Question: Suppose I have the following setting on a Google Sheet:

Column A containing a list of different items (Apple/Melon/Grapes), column B containing Data Validation drop-down menus with either option 1 or 2.
What I want is that if I select option 1 for any of the items, the value of the corresponding cell in column A is going to pasted in D2. If I select option 1 for another item, the value will be pasted in D3, and so forth, thus building a secondary list without leaving any blank cells in between. If I select option 2, the item should be ignored.
Ideally, the order of the items in column D would follow my actions chronologically, i.e. if the item in A3 is the first item I select option 1 for, then it shall be on the top of the column D list at all times, even if later on I select option 1 for A1 as well (which shall then sit on the second position of the D list).
Is it possible to be achieved?
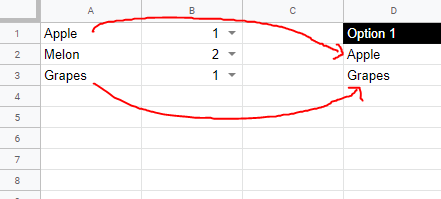
Answer: You can do this via Apps Script with a simple <URL>.
- -
'''
function onEdit(e) {
// Get the range that was edited (column, row, sheet, value):
var range = e.range;
var sheet = range.getSheet();
var col = range.getColumn();
var row = range.getRow();
var value = range.getValue();
var sheetName = "Sheet1"; // Name of your sheet (the tab) (please change if necessary)
// Check that edited column is B, edited value is 1, and edited sheet is "Sheet1":
if (sheet.getName() === sheetName && col === 2 && value === 1) {
// Get length of non-empty cells in column D:
var columnD = sheet.getRange("D:D").getValues().map(function(item) {
return item[0];
}).filter(function(item) {
return item !== "";
});
var firstEmptyRow = columnD.length + 1; // First empty row in column D
var itemToCopy = sheet.getRange(row, 1).getValue(); // Get value from column A to copy
sheet.getRange(firstEmptyRow, 4).setValue(itemToCopy); // Write value to column D
}
}
'''
- '1'
### Reference:
- <URL>